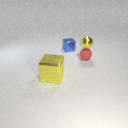
small red rubber sphere to the right of small blue metal cube